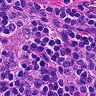
Metastatic tissue present: no